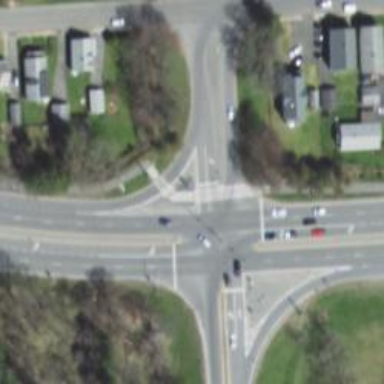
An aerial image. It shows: Footway located on traffic island.